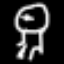
Label: frog